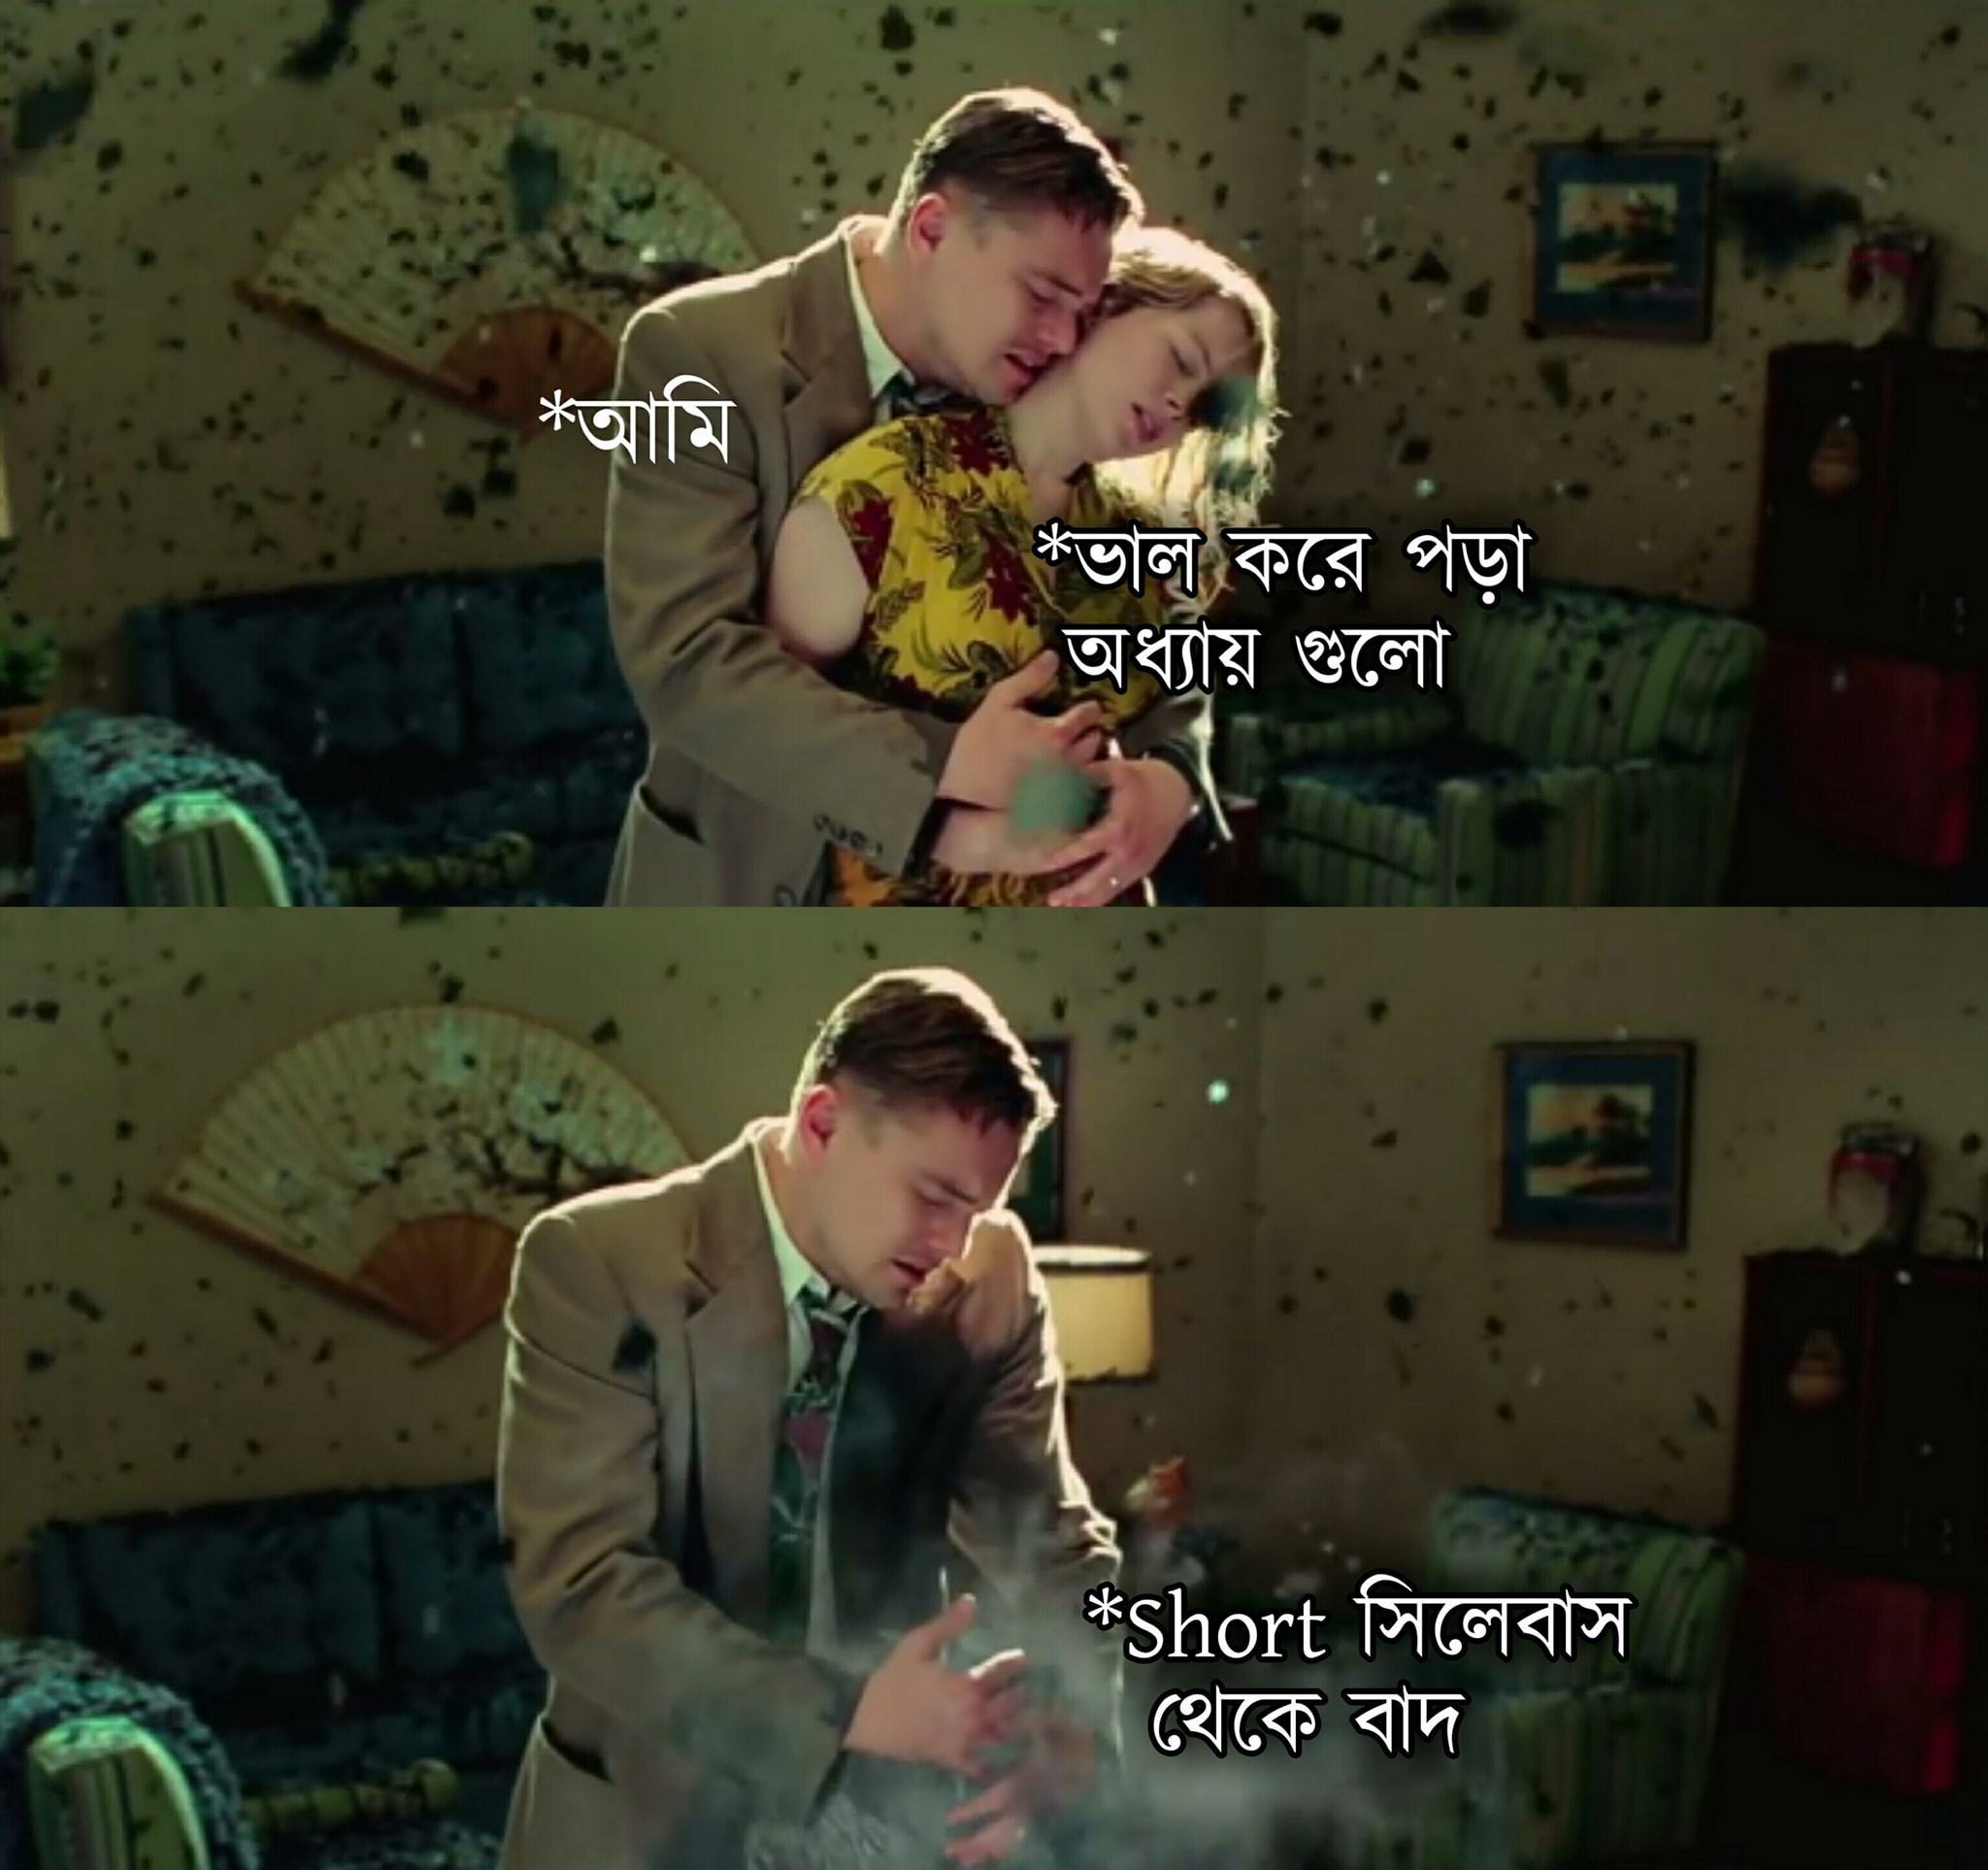
Caption: *আমি    *ভাল করে পড়া অধ্যায় গুলো    *Short সিলেবাস থেকে বাদ
Label: non-hate